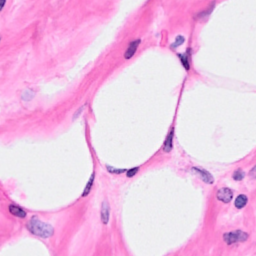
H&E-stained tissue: Breast